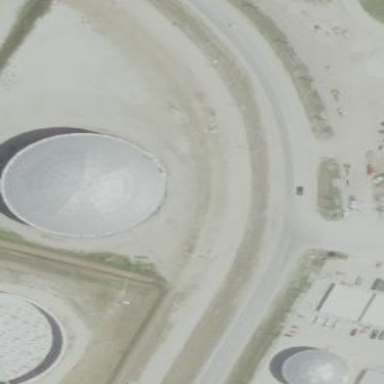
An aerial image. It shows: Building with storage tank.